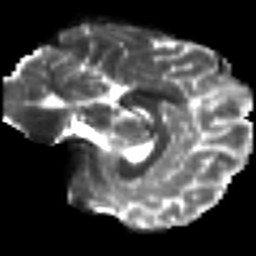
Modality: T2w
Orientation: sagittal
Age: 28
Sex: female
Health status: healthy
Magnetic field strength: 3 T
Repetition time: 9 s
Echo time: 0.093 s